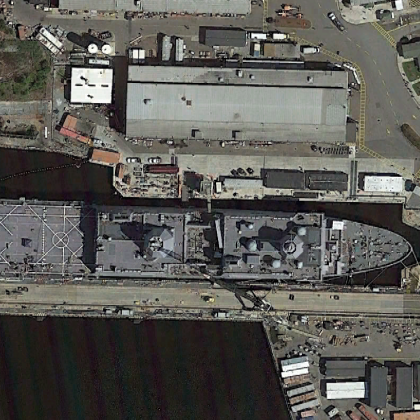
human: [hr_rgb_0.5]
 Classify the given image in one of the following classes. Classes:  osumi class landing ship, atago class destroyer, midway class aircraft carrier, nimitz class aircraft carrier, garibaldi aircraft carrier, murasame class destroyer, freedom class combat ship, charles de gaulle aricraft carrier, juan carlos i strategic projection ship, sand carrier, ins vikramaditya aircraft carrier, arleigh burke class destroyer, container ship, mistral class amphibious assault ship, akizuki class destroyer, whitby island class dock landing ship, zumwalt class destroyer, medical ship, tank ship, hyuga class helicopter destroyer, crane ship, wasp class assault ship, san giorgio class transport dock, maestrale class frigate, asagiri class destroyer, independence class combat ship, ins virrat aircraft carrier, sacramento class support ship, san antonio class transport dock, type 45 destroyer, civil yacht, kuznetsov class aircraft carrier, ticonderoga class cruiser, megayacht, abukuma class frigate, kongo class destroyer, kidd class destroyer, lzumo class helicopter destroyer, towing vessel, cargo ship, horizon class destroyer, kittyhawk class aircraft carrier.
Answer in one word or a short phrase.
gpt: San Antonio class transport dock